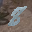
Label: 8